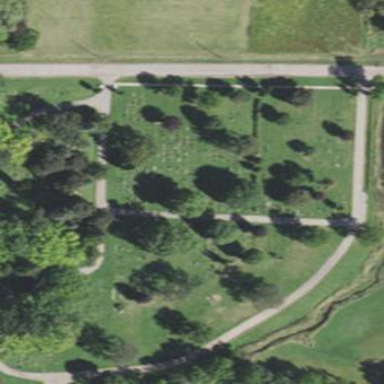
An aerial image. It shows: Cemetery.